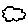
Label: cloud